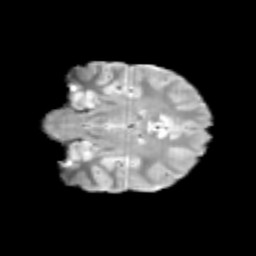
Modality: T2w
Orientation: coronal
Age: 10
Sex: female
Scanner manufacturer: siemens
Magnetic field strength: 3 T
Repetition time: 3.8 s
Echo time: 0.07 s